Question: I have a angular project built in Visual Studio using the angular-kendo directive add-on and it works fine until I enable optimizations in the bundle.config file then it throws these errors:
I am just curious if anybody has had experience with this or what? I suspect that the angular-kendo.js file just isn't set up using an array so when it is bundled the parameter names get shortened which is what breaks everything but does anybody know how to fix it? Thanks in advance.
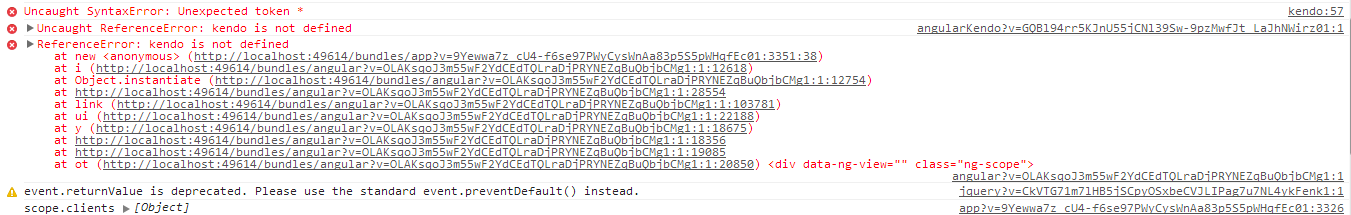
Answer: I would like to say thanks to null above, his answer was the best possible with what little information I provided. It turned out my main kendo bundle was the one that was breaking everything, for some reason when it tried to minify either the kendo.all.js or the kendo.all.min.js file, it broke it. I fixed the issue by using the already minified version of that file and only bundling and not minifying this particular bundle. This is done by simply creating a new "Bundle" instead of "ScriptBundle" as shown here:
'''
bundles.Add(new Bundle("~/bundles/kendo").Include("~/Scripts/kendo.all.min.js", "~/Scripts/kendo.aspnetmvc.min.js"));
'''
vs.
'''
bundles.Add(new ScriptBundle("~/bundles/kendo").Include("~/Scripts/kendo.all.js", "~/Scripts/kendo.aspnetmvc.js"));
'''
Thanks again to null!